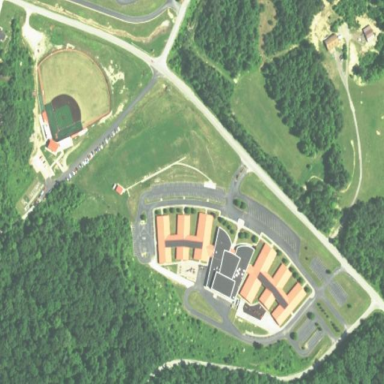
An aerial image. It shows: School building with red roof.